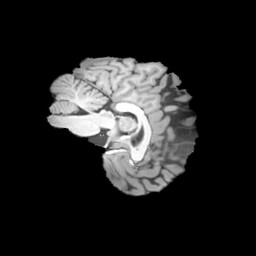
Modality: T1w
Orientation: sagittal
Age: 18
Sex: female
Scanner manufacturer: siemens
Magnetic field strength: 3 T
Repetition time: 2 s
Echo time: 0.0024 s